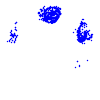
Particle: pion